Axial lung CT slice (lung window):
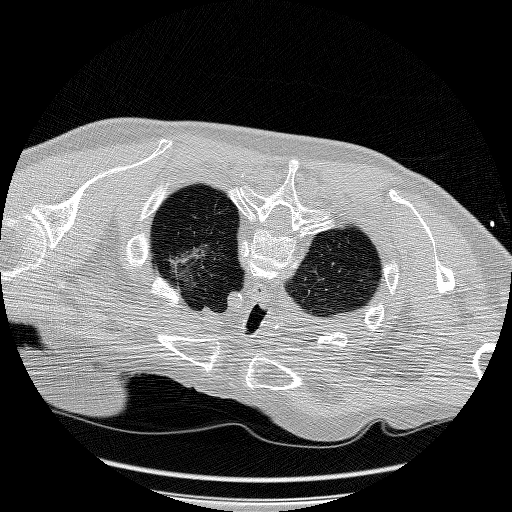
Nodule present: no